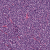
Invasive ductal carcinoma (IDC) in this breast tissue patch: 1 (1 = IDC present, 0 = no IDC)